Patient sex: M
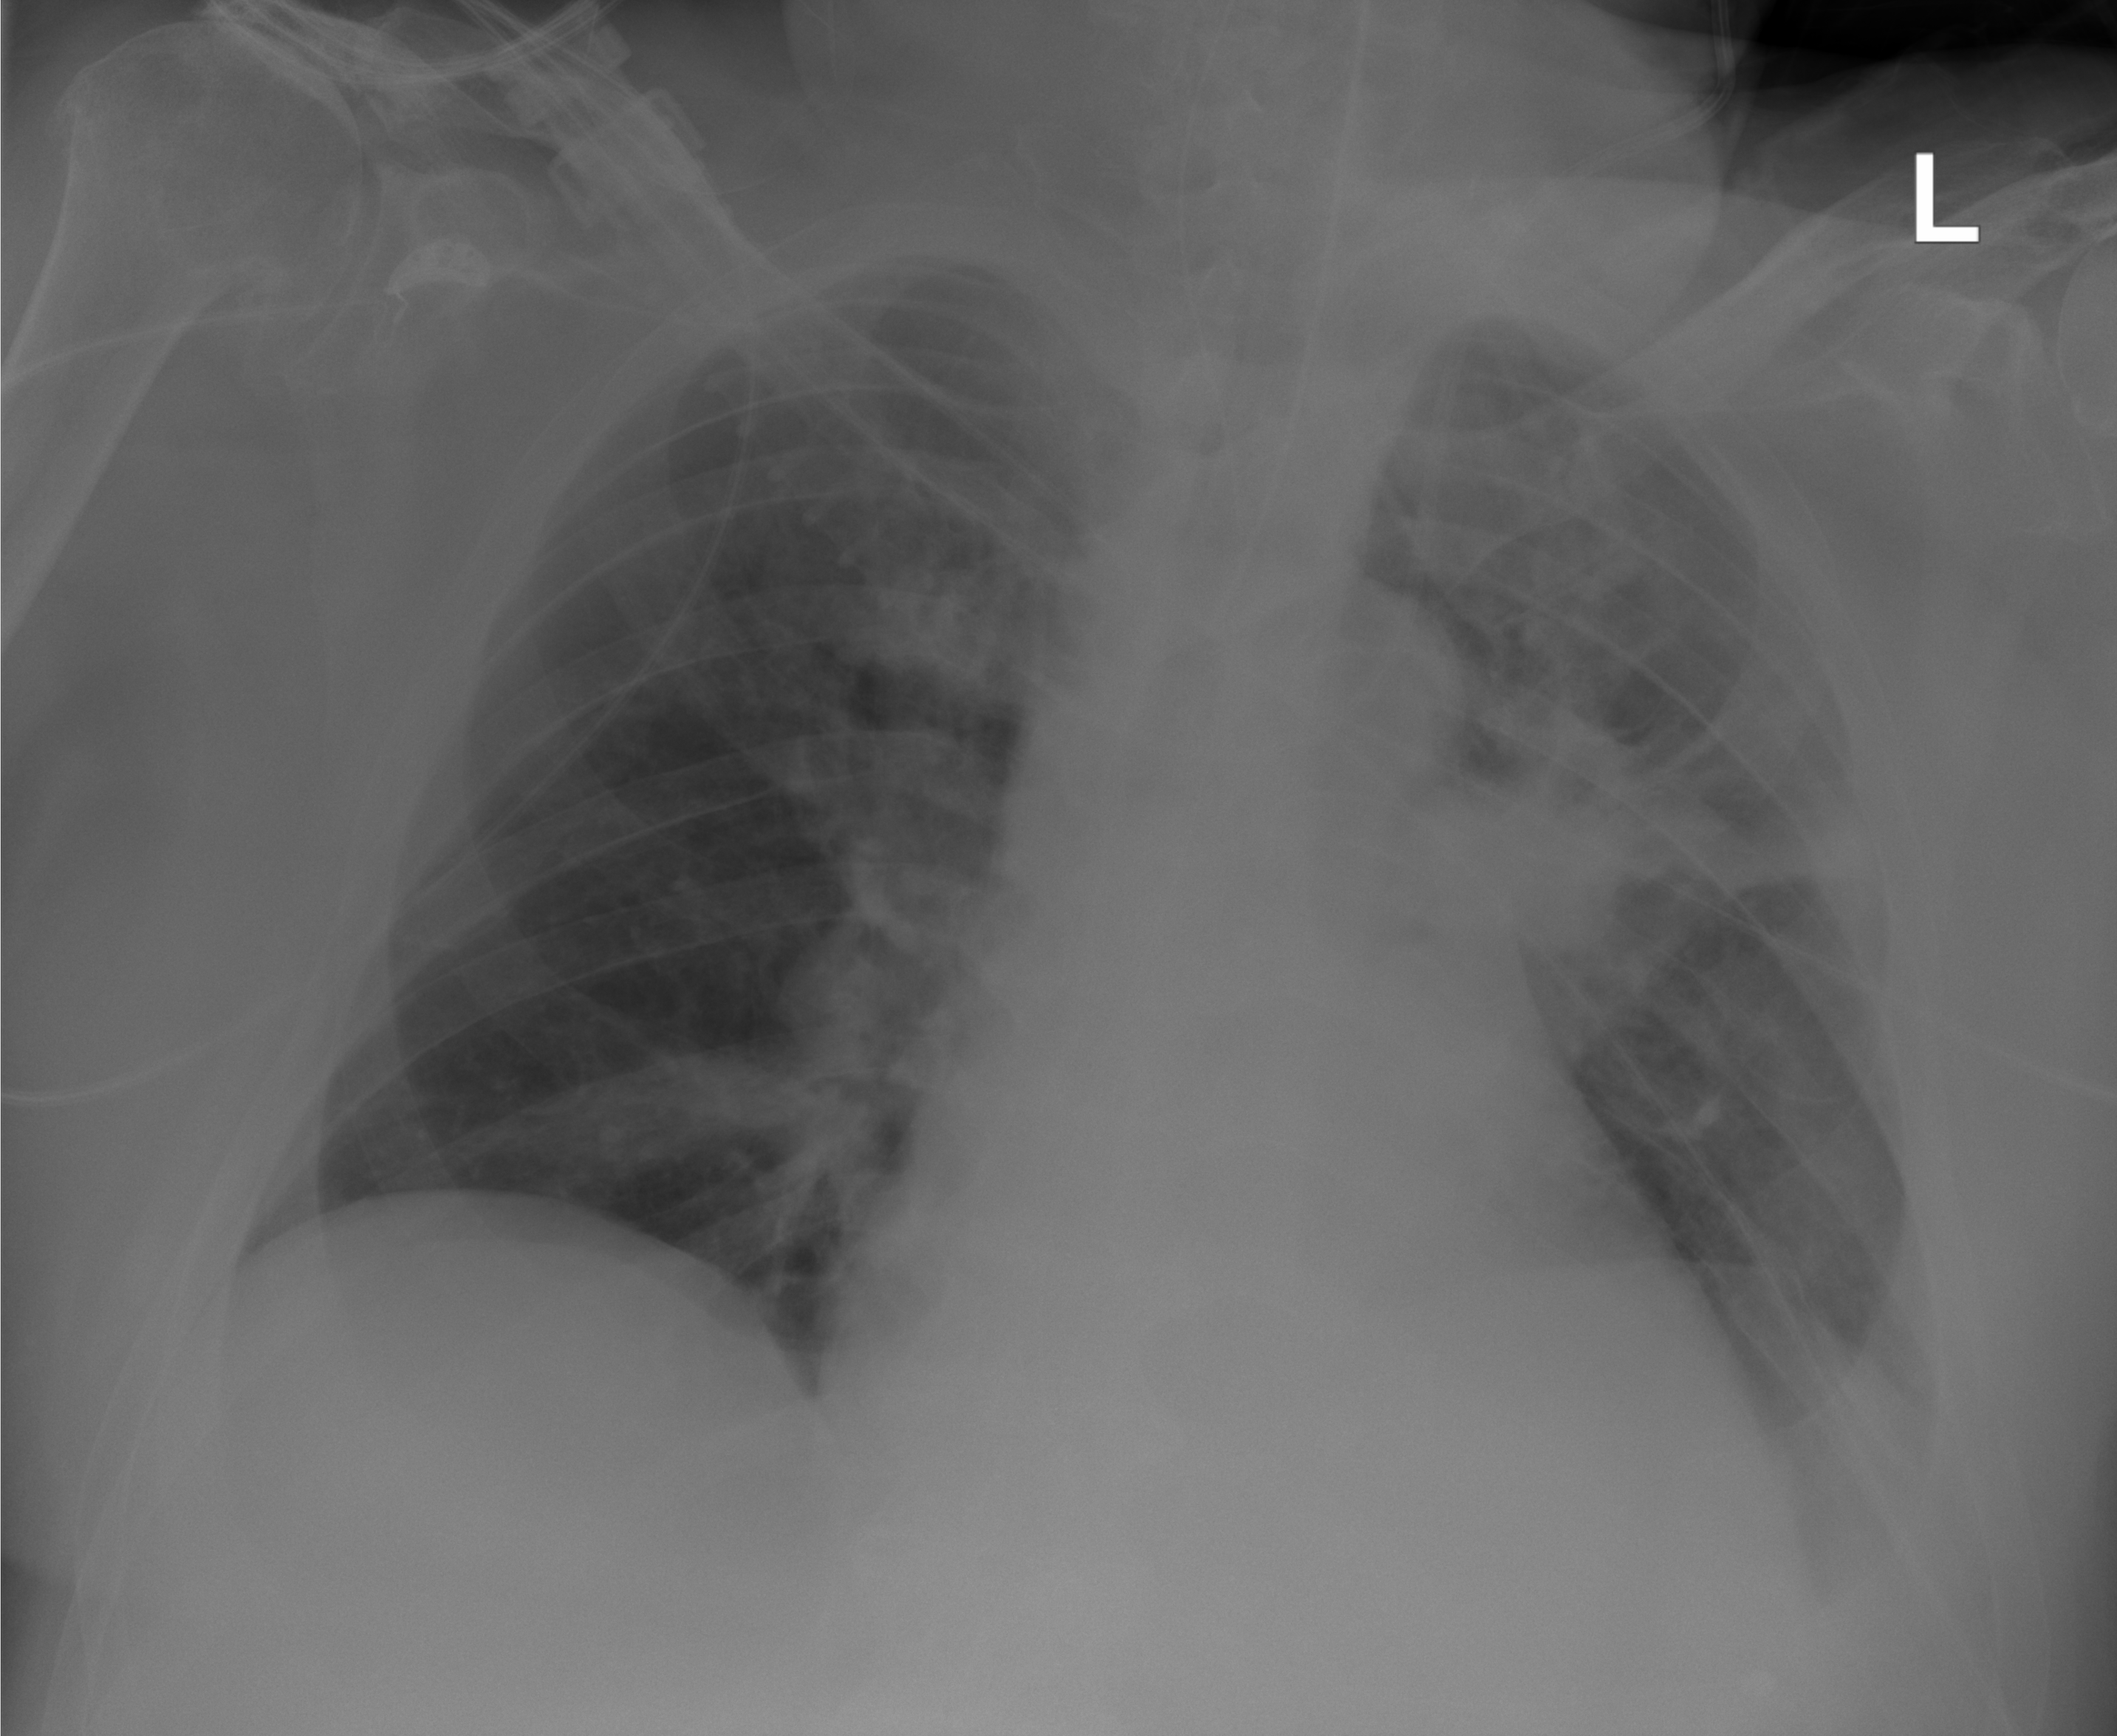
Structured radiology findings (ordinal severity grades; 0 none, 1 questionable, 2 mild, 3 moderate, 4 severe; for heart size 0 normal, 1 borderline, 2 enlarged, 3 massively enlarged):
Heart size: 2
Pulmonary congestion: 0
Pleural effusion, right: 0
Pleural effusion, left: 1
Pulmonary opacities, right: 0
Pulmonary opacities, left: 2
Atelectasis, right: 0
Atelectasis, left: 2